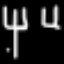
Label: fork